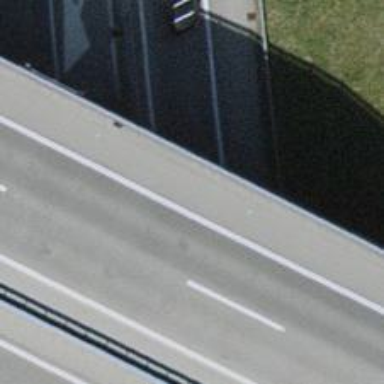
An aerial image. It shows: Asphalt motorway link.